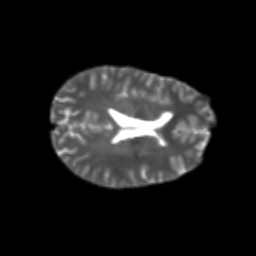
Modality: T2w
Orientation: axial
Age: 22
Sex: female
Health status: healthy
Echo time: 0.074 s